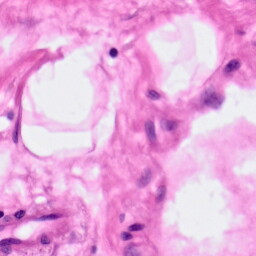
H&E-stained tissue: Pancreatic